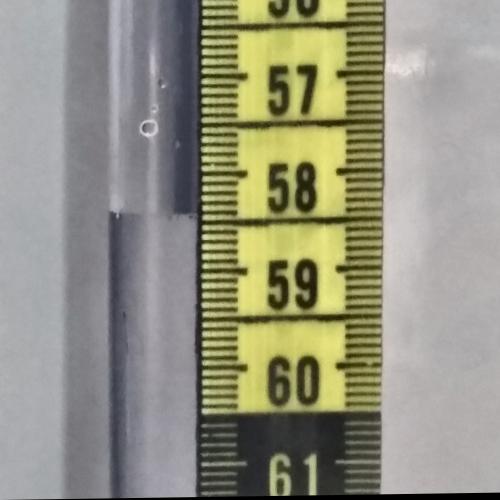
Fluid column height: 58.4 cm